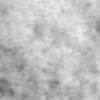
Label: no_change